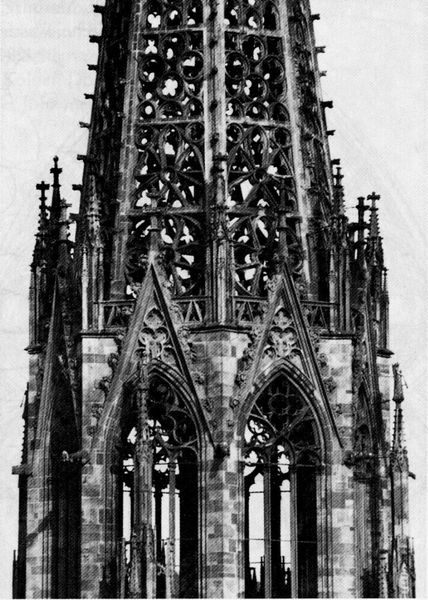
Titel: Freiburger Münster Unserer Lieben Frau
Standort: Freiburg, Münster (EU - D - BW)
Schlagwörter: kirchturm, fenster, grau, säulen, ornament, spitze, kirche, gotik, kirchturmspitze, turm, turmspitze, foto, fotografie, krabbe, glockenturm, dom, sandstein, gotisch, spitzbogen, filigran, rosetten, masswerk, neugotisch, wimperg, fiale, stine, kölner dom, köner dom